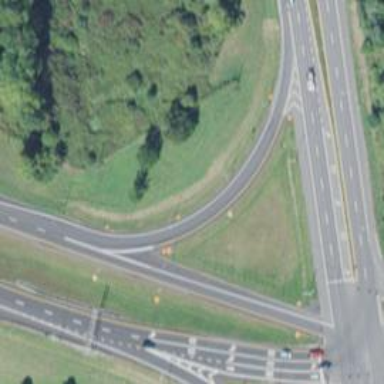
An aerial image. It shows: Trunk link highway with asphalt surface.